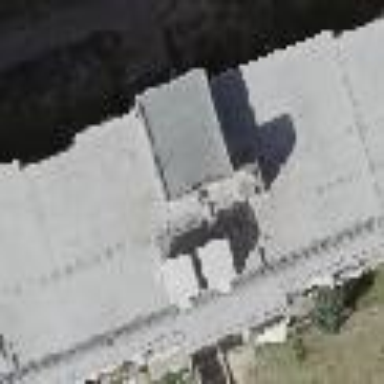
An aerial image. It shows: Apartment building with flat roof.